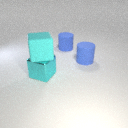
large blue rubber cylinder behind large cyan metal cube